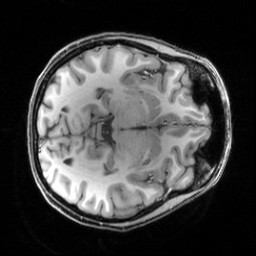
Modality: T1w
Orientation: axial
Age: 23
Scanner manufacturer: siemens
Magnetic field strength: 3 T
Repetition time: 2.5 s
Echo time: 0.00444 s